Question: I want to configure my route '/' contact, but when I show the contents of this view with the '<router-outlet> </router-outlet>' tag, my console displays the following error:

The first thing I did was add this line in my app.module.ts:
'''
import {RouterModule , Routes} from '@angular/router';
import { ContactoComponent } from './contacto/contacto.component';
const routes: Routes = [
{ path: 'contacto', component: ContactoComponent }
];
@NgModule({
declarations: [
AppComponent,
CabezeraComponent,
FooterComponent,
ContactoComponent,
BodyComponent,
],
exports: [
RouterModule
],
imports: [
BrowserModule,
RouterModule.forRoot(routes)
],
providers: [],
bootstrap: [AppComponent],
})
'''
then in my base route I make the call to a header, a footer and my route with the tag '<router-outlet>', the problem is that when I run, my browser goes to target and throws me the error mentioned above in the console. ... this is an error of the version?
I am calling the localhost / contact path well, I am currently working with angle 6 .... any help for me?
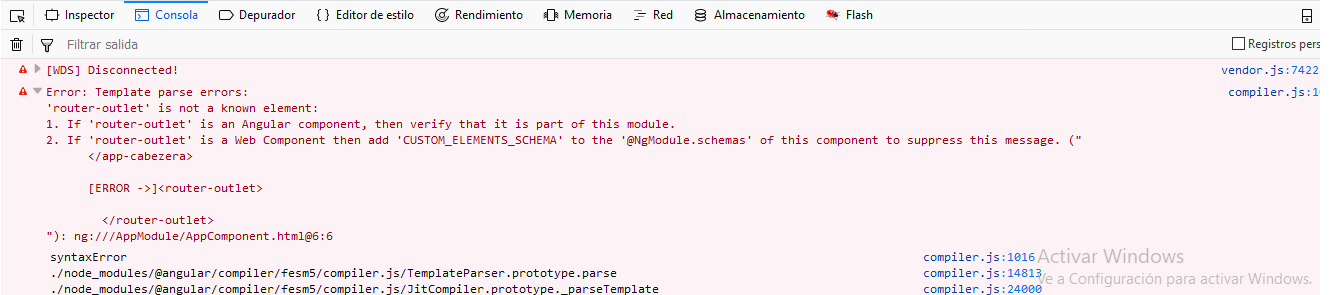
Answer: You need to remove 'RouterModule' under exports
'''
exports: [
RouterModule //remove this
],
'''